Question: I must say I am pretty stumped by this and I hope some of you have perhaps encountered the same issue. I have a HyperlinkButton, created like this:
'''
var hb = new HyperlinkButton
{
Content = fooText,
ClickMode = ClickMode.Release,
NavigateUri = new Uri(fooLink.Value)
};
hb.Click += hb_Click;
static void hb_Click(object sender, RoutedEventArgs e)
{
var btn = (HyperlinkButton)sender;
HtmlPage.Window.Navigate(btn.NavigateUri, "_blank");
}
'''
The link is an absolute URL to a website (<URL>, not inside the application. Therefore, I want to open it in a new browser tab. Which is exactly what it does! The website opens in a new tab, but in the application tab I get this error:

If I change the event handler so that there's no target parameter, like this:
'''
HtmlPage.Window.Navigate(btn.NavigateUri);
'''
...the error appears as well, just before the browser navigates away from the application. But I want to open a new tab.
I am using the Silverlight Business Application template from Visual Studio 11 and I've already noticed it has a few mystery bugs, this might be one of them. All in all, it works, I just need to get rid of the error message. But there is no exception thrown in the event handler that I could swallow.
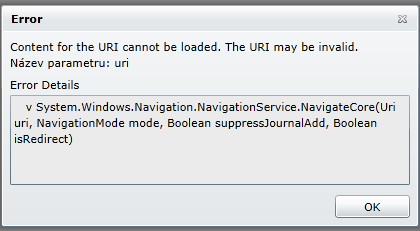
Answer: You could do just this:
'''
var hb = new HyperlinkButton
{
Content = fooText,
ClickMode = ClickMode.Release,
NavigateUri = new Uri(fooLink.Value),
TargetName = "_blank"
};
'''
without the Click event handler.
It should do exactly what you want, in a cleaner way too.